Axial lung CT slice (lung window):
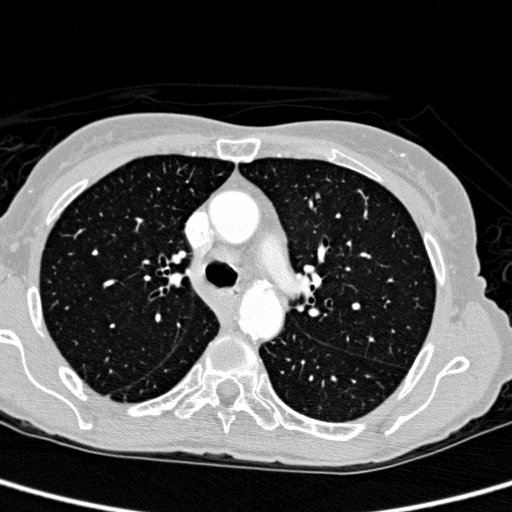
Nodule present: no